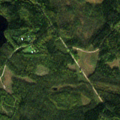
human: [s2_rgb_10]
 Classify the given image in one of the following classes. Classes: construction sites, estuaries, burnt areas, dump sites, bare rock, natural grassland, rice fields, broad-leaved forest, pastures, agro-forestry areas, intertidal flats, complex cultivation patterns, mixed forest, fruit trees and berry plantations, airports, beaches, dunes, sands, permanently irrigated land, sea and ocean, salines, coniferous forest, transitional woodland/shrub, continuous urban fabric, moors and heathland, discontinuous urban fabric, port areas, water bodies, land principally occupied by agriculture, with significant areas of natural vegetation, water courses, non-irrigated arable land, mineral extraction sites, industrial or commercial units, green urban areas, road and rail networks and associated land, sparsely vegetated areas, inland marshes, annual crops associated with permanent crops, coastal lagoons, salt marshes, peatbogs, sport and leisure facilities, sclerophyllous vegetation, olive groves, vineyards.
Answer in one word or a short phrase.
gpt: broad-leaved forest, coniferous forest, mixed forest, peatbogs